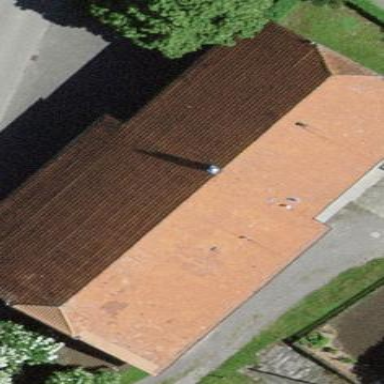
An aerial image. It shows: Farm building.